Question: When I run core Image filters, like CIHueAdjust, on some images, they are unexpectedly rotating 90 degrees - counter clockwise. This distortion seems to only happen with images taken with an iOS device while in portrait orientation.
Here is a simple xcode project that features image import and the CIHueAdjust filter:
<URL>
If I run the filter on a portrait oriented image taken with the iPhone (<URL>, the results are like the screen capture below.
Is there a fix for this?? Thanks for reading.

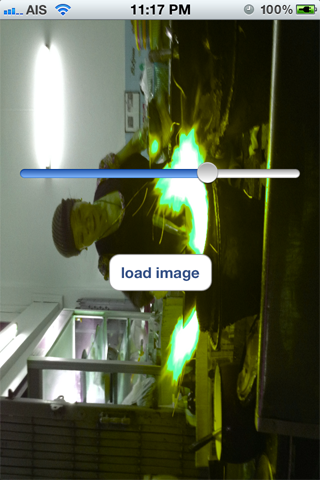
Answer: The image has different orientation. After applying the filter you lose the orientation. You should compensate the orientation with simple affine transformation.